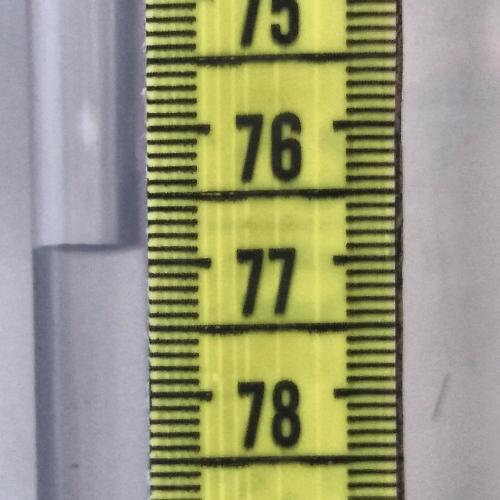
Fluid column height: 76.9 cm